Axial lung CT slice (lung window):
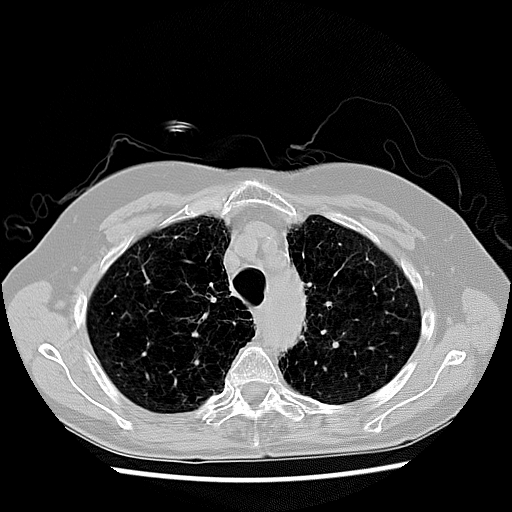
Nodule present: no